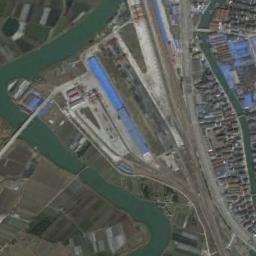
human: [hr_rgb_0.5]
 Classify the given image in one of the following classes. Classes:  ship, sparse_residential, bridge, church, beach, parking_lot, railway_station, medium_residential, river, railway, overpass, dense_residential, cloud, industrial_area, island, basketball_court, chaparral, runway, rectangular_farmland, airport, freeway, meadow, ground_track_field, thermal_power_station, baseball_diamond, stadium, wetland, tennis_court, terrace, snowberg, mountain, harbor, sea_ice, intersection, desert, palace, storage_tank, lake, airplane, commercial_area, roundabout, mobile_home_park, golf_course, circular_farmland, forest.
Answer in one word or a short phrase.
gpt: railway_station